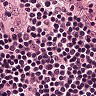
Metastatic tissue present: no